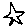
Label: star